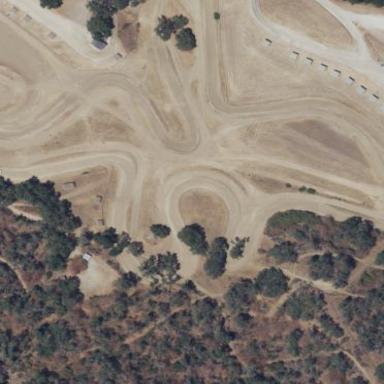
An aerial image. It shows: Motocross raceway road.